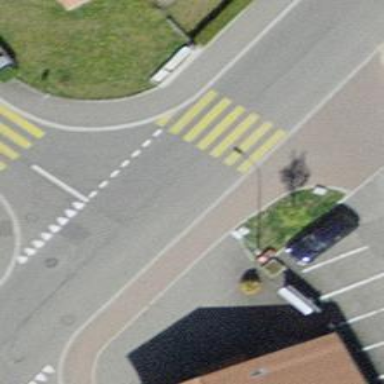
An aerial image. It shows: Zebra crossing on the road.